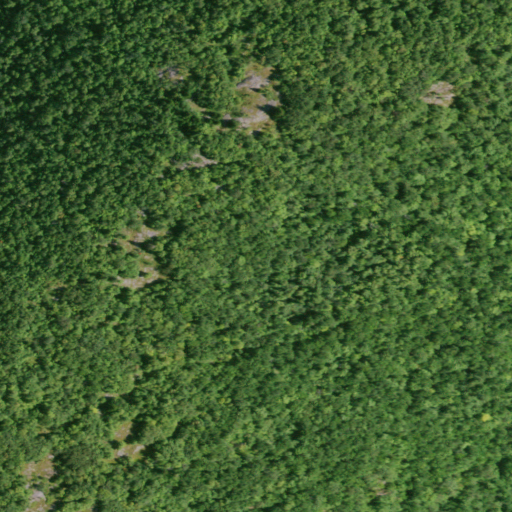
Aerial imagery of mountain in New York named West Mountain containing only deciduous forest